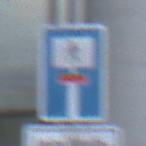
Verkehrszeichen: SackgasseFussgaengerDurchlaessig
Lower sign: HinweisGeaenderteVorfahrtVerkehrsfuehrungVerkehrsregelung3
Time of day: SunriseSunset
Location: Outdoor (Urban)
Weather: PartlyCloudy
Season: NotSpecified
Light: Natural